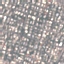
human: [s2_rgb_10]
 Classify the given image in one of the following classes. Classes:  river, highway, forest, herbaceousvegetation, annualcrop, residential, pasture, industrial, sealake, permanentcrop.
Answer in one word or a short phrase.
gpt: Residential